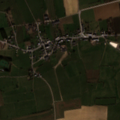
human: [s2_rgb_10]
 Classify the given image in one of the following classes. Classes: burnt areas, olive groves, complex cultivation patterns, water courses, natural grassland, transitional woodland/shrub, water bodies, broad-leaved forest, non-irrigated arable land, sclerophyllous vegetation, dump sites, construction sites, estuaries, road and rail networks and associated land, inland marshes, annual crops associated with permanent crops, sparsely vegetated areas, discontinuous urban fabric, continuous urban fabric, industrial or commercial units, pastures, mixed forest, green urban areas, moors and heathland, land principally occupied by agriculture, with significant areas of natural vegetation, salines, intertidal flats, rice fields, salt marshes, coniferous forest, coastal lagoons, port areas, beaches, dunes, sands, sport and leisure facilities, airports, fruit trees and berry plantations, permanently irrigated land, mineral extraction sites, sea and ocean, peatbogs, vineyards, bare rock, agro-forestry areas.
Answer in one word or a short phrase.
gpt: discontinuous urban fabric, non-irrigated arable land, pastures, complex cultivation patterns, land principally occupied by agriculture, with significant areas of natural vegetation